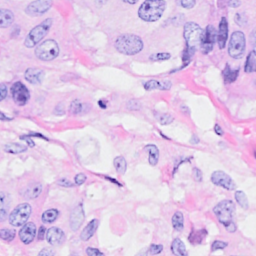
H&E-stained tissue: Breast